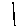
Label: line